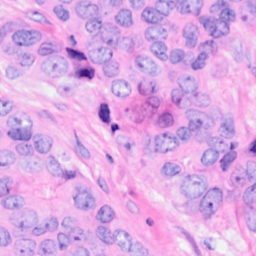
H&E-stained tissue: Breast